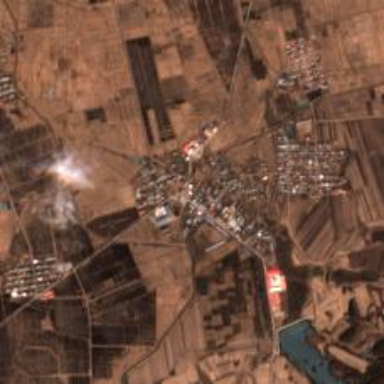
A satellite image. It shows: Ethnic township within town.